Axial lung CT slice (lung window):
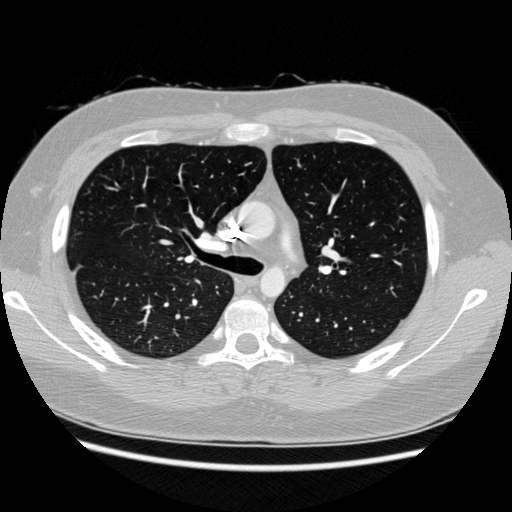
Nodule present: no